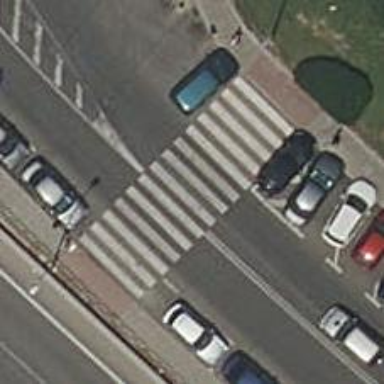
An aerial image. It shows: Uncontrolled crossing on the road.